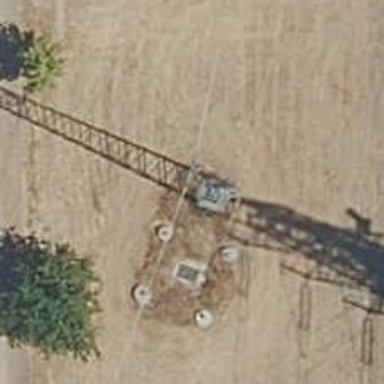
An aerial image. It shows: Power pole.